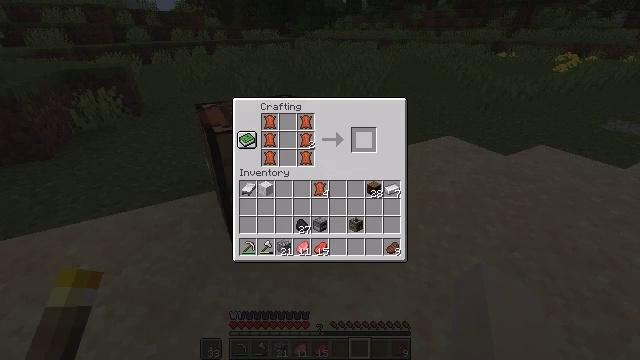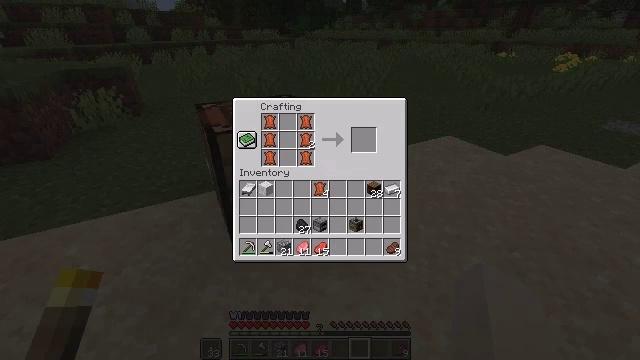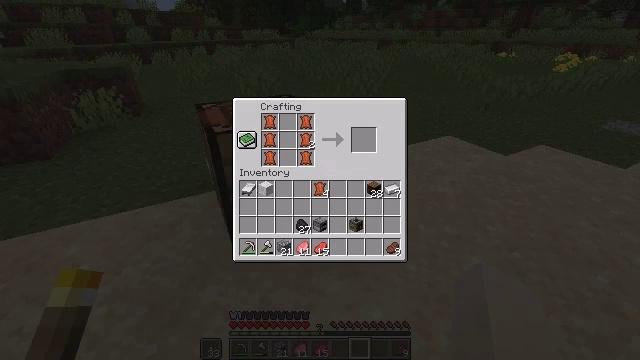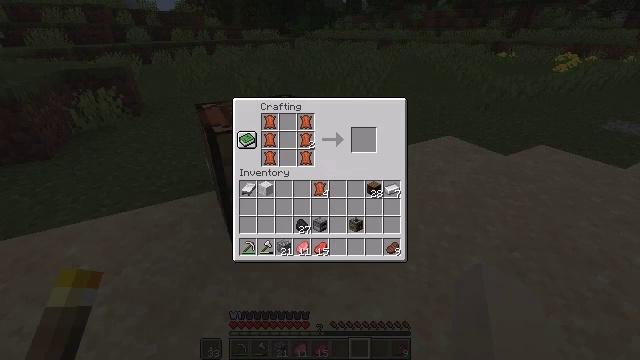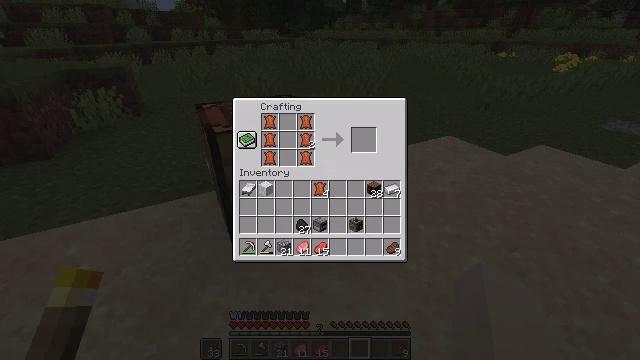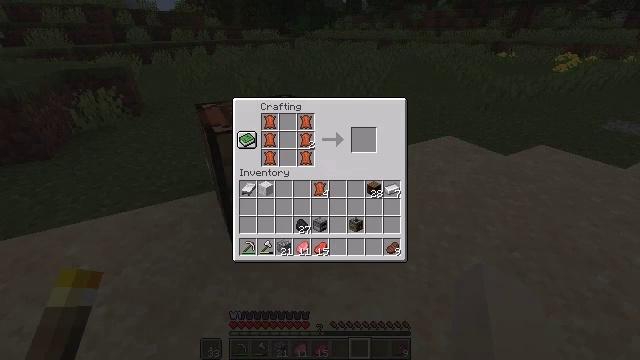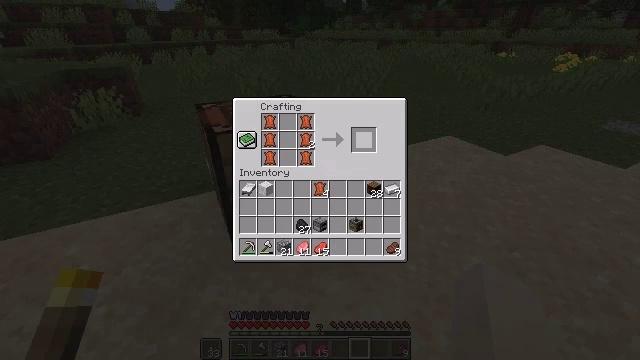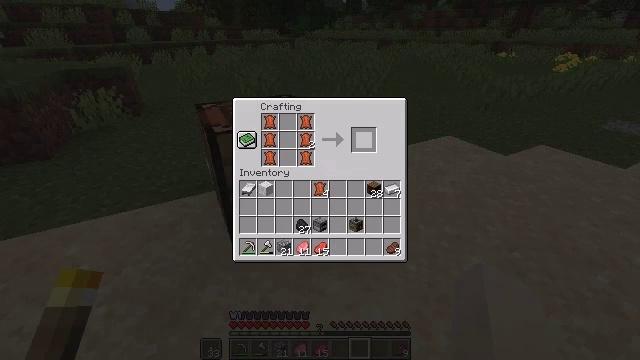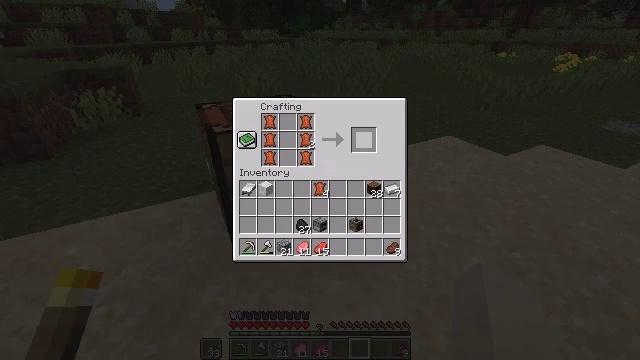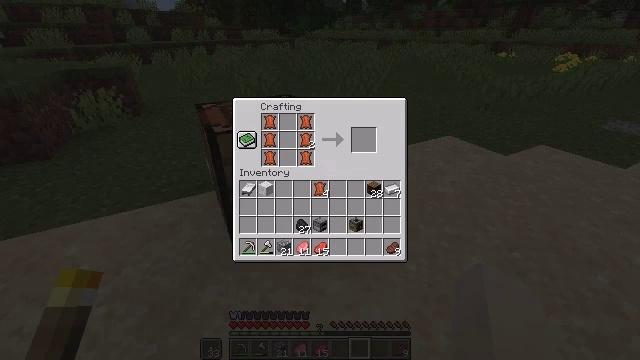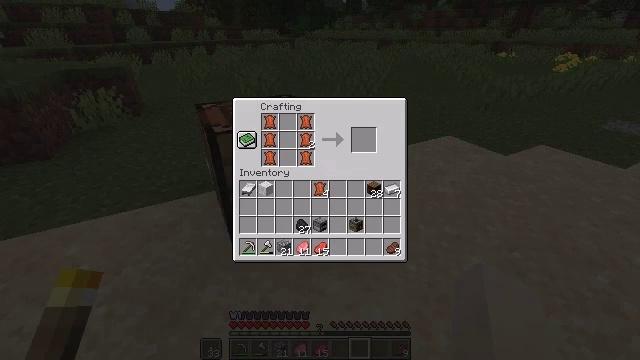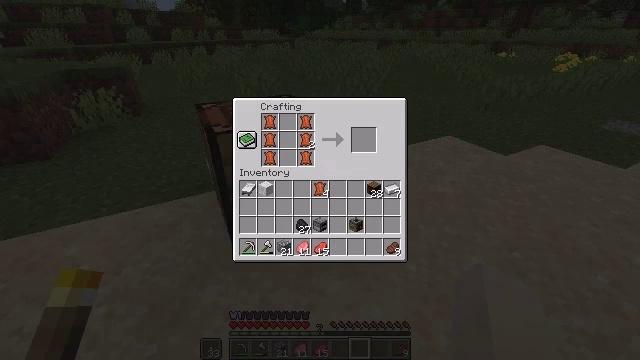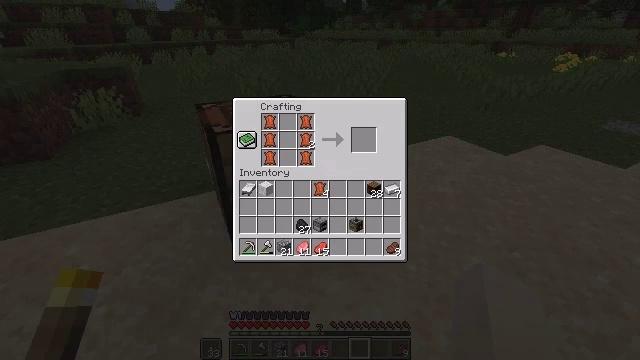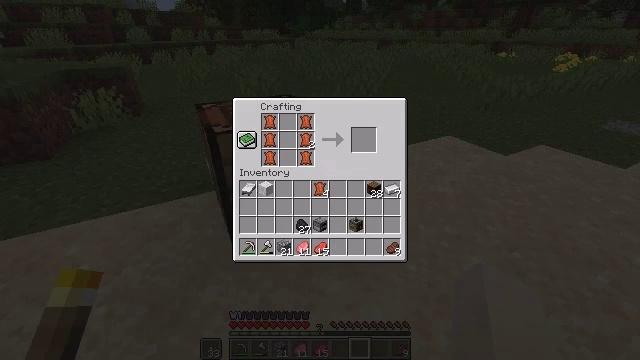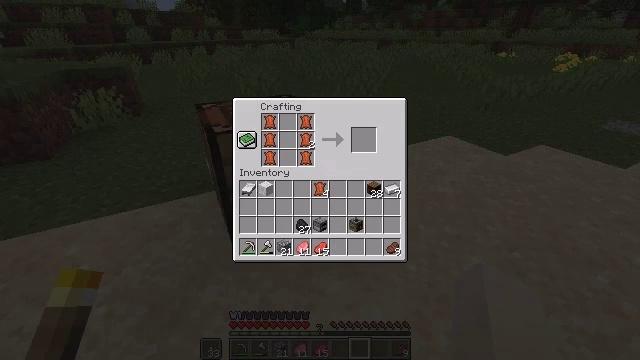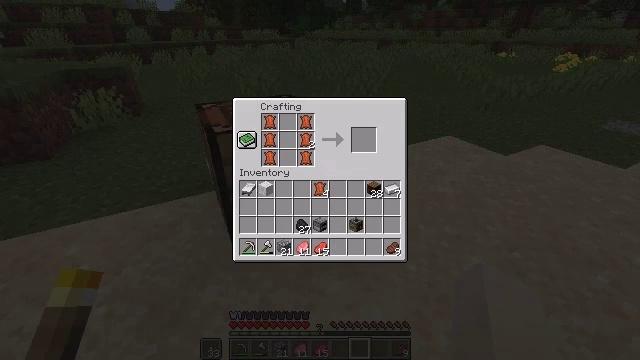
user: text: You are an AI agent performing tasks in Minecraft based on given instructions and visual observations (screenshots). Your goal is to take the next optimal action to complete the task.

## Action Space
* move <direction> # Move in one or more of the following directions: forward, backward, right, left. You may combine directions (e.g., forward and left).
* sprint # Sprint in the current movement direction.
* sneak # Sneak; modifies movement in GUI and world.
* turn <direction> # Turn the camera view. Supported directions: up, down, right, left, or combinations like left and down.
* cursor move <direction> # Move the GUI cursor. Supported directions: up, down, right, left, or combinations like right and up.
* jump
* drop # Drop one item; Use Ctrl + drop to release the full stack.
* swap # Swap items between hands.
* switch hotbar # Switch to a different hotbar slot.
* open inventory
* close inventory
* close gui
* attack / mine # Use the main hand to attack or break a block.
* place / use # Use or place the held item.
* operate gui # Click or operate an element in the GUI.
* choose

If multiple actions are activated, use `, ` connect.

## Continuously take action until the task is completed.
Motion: motion action
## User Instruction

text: Craft leather leggings.
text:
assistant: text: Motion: sneak, cursor move down
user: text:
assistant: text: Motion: sneak
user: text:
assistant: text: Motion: sneak
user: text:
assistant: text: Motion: sneak, cursor move left
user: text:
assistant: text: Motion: sneak
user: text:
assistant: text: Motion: sneak, cursor move right and up
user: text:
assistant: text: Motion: sneak, cursor move right
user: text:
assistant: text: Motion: sneak
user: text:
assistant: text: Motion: sneak, cursor move left
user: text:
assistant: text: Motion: no_op
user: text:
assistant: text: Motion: cursor move left
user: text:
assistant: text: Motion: cursor move left
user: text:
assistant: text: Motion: no_op
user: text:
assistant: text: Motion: no_op
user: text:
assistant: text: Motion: no_op
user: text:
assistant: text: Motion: no_op
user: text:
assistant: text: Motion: cursor move left
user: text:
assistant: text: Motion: cursor move left and up
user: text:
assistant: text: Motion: cursor move right
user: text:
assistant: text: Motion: cursor move right
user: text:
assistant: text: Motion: cursor move down
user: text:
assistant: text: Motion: cursor move down
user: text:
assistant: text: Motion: no_op
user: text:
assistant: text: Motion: no_op
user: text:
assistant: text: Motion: no_op
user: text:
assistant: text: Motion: no_op
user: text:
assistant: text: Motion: cursor move left and up
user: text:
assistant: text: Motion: no_op
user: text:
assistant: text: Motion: no_op
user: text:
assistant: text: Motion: no_op